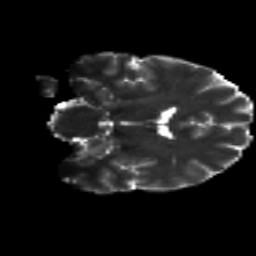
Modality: T2w
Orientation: coronal
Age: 24
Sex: male
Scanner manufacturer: siemens
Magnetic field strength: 3 T
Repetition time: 8.8 s
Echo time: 0.085 s